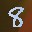
Label: 8